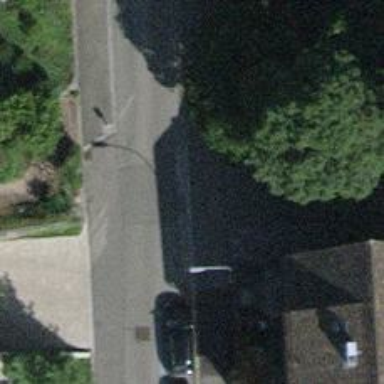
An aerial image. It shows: Driveway leading to service road.